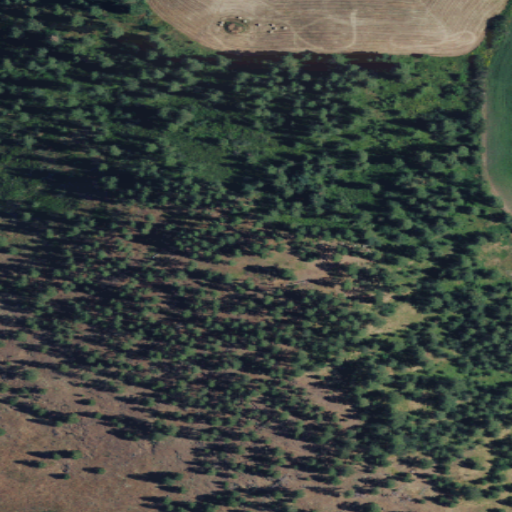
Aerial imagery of mountain in Washington named Ringo Butte containing evergreen forest, shrub, grassland, barren land, and cultivated crops